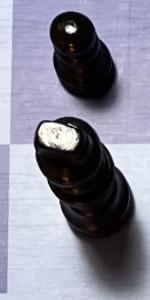
Label: King_Black